I will show an image sequence of human cooking. I have annotated the images with numbered circles. Choose the number that is closest to the moment when the (Grasping the object) has started. You are a five-time world champion in this game. Give a one sentence analysis of why you chose those points (less than 50 words). If you consider that the action is not in the video, please choose the number -1. Provide your answer at the end in a json file of this format: {"points": []}
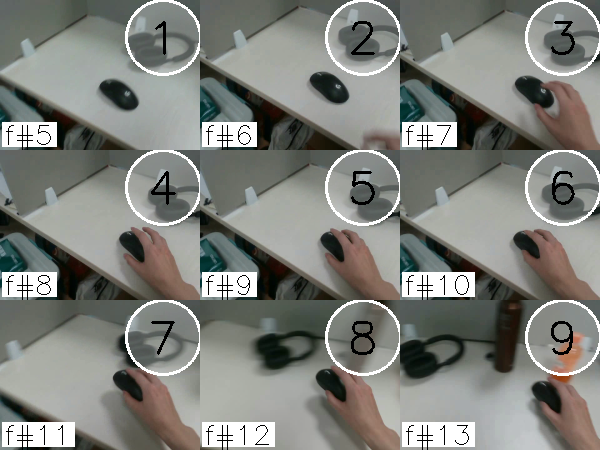
Frame 6 shows the clearest moment of hand-object contact.
{"points": [6]}